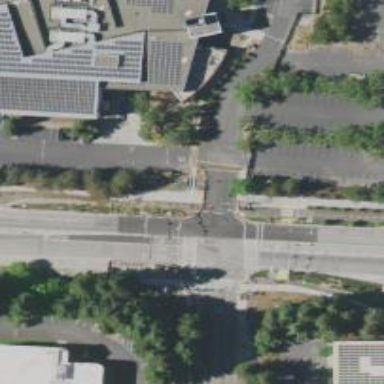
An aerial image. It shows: Crossing on cycleway.